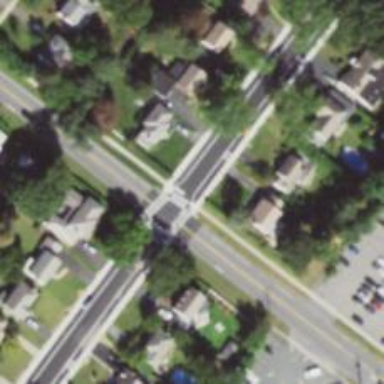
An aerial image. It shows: Road with stop sign.